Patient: sex M, age 44
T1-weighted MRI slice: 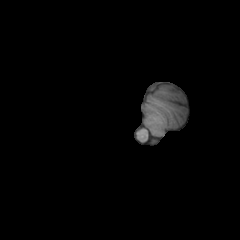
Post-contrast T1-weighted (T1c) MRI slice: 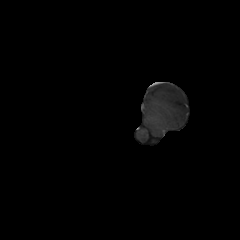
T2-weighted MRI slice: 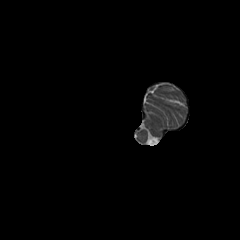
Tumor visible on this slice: no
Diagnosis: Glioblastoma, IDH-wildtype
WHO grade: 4